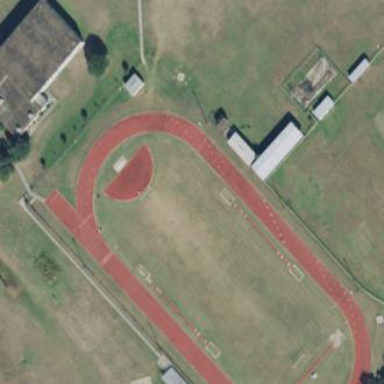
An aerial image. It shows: Track located within leisure land area.